Interaction volume radius: 10 \u00c5
Interaction volume height: 40 \u00c5
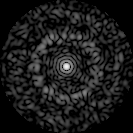
Disorder parameter: 0.8299